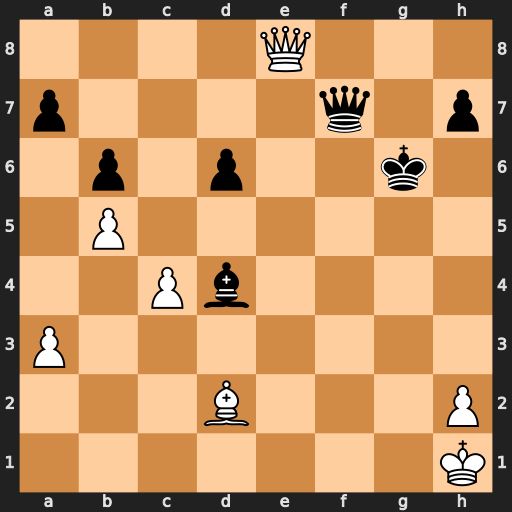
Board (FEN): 4Q3/p4q1p/1p1p2k1/1P6/2Pb4/P7/3B3P/7K
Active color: w
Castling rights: -
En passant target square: -
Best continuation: Qe4+ Kh5 Qe2+